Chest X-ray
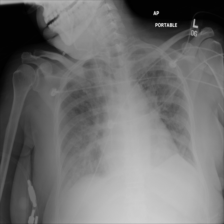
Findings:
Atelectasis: negative
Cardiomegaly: negative
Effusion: negative
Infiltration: positive
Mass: negative
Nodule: negative
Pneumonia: negative
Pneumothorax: negative
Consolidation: negative
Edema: positive
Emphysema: negative
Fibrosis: negative
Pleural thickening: negative
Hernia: negative